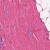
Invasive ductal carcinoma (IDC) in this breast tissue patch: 0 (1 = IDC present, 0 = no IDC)